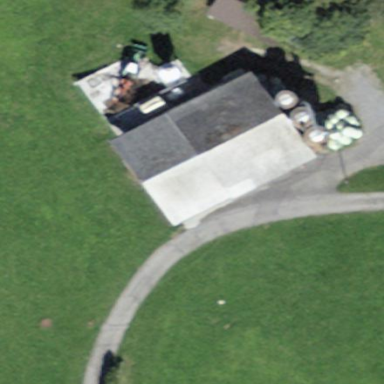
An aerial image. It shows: Rural barn.